Question: I work on some php project for university. Need to create simple PHP chat client. I done that but in response file that do me split of string I have this message:
I tried to change with explode() but it still gives me same error. Restarted apache and cleaned but still have same error. Can somebody tell me what is catch to solve this.
My response.php file is:
'''
<?php
$lastreceived=$_POST['lastreceived'];
$room_file=file("room1.txt",FILE_IGNORE_NEW_LINES);
for($line=0;$line<count($room_file);$line++){
$messageArr=str_split("<!@!>",$room_file[$line]);
if($messageArr[0]>$lastreceived)echo $messageArr[1]."<br>";
}
echo "<SRVTM>".$messageArr[0];
?>
'''
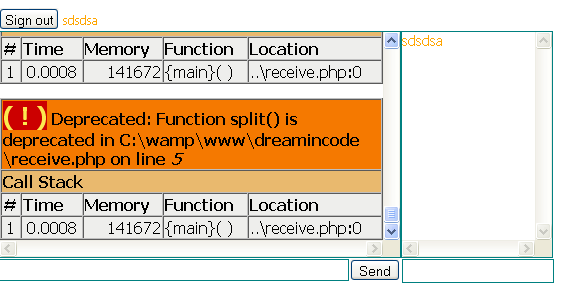
Answer: Use 'preg_split' instead.
'''
array preg_split ( string $pattern , string $subject [, int $limit = -1 [, int $flags = 0 ]] )
'''
In your case:
'''
preg_split ("/<!@!>/",$room_file[$line]);
'''